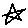
Label: star